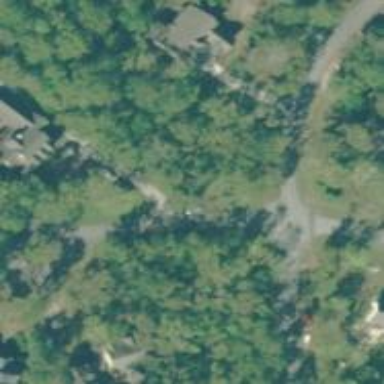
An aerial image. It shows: Residential road.